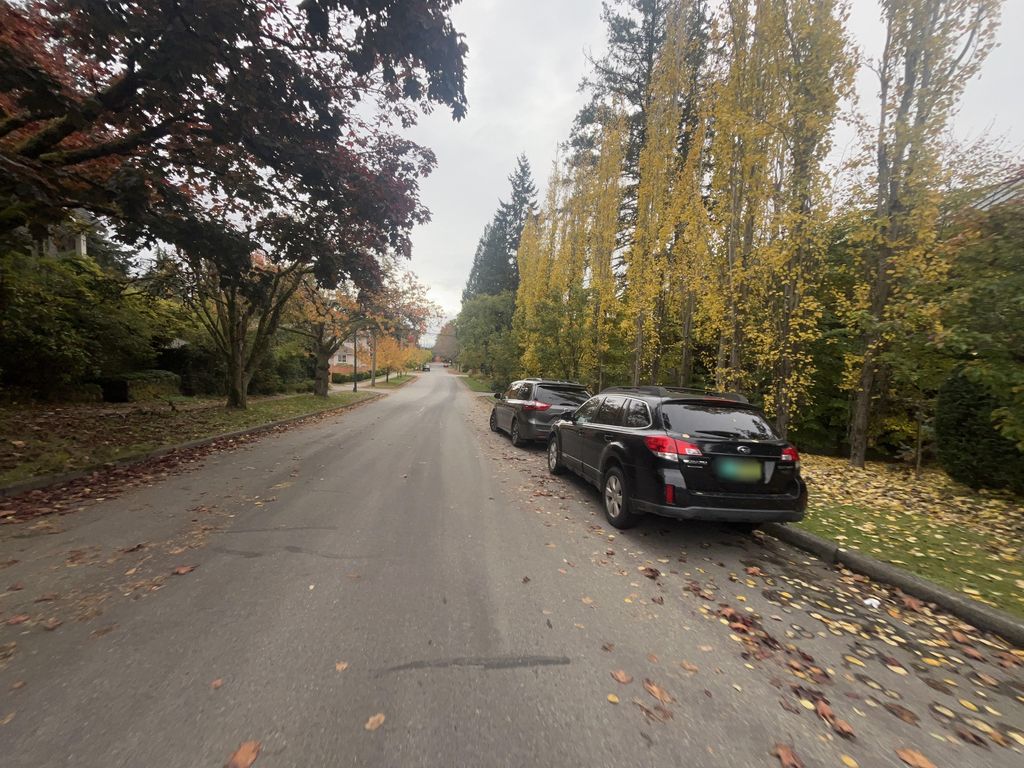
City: vancouver